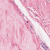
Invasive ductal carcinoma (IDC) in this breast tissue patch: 0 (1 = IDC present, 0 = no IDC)